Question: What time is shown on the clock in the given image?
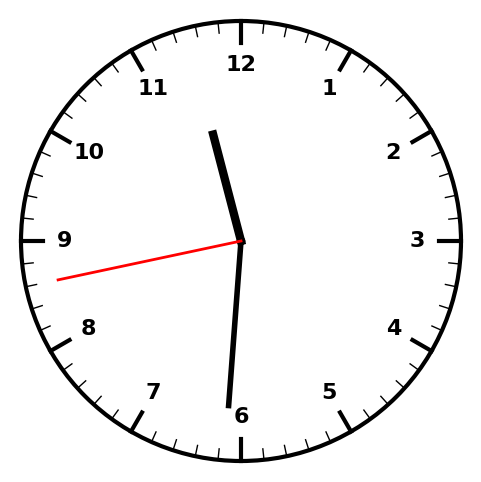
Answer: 11:30:43